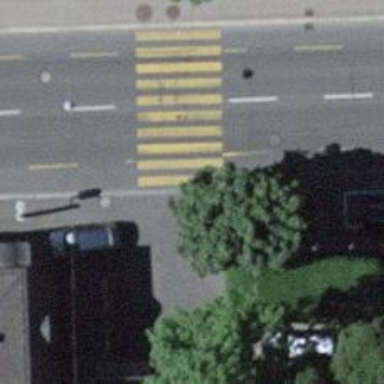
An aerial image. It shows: Kerb serving as barrier.